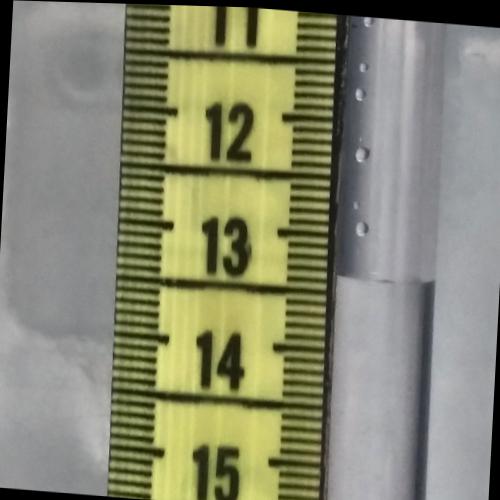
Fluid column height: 13.4 cm